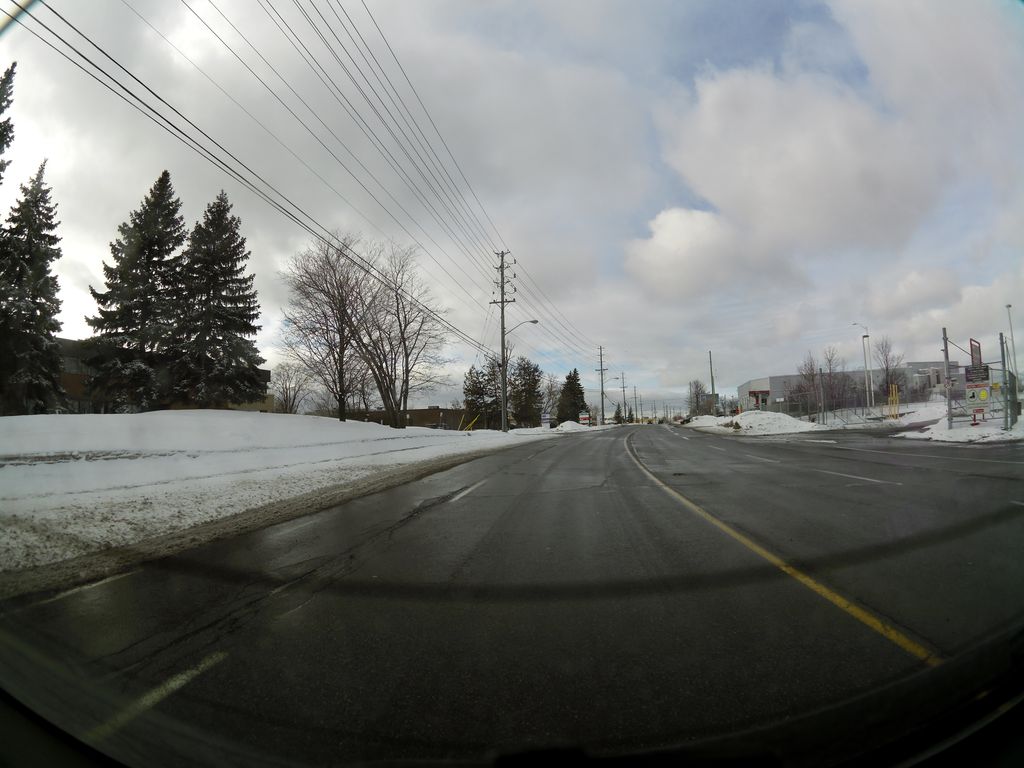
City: ottawa-gatineau